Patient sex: M
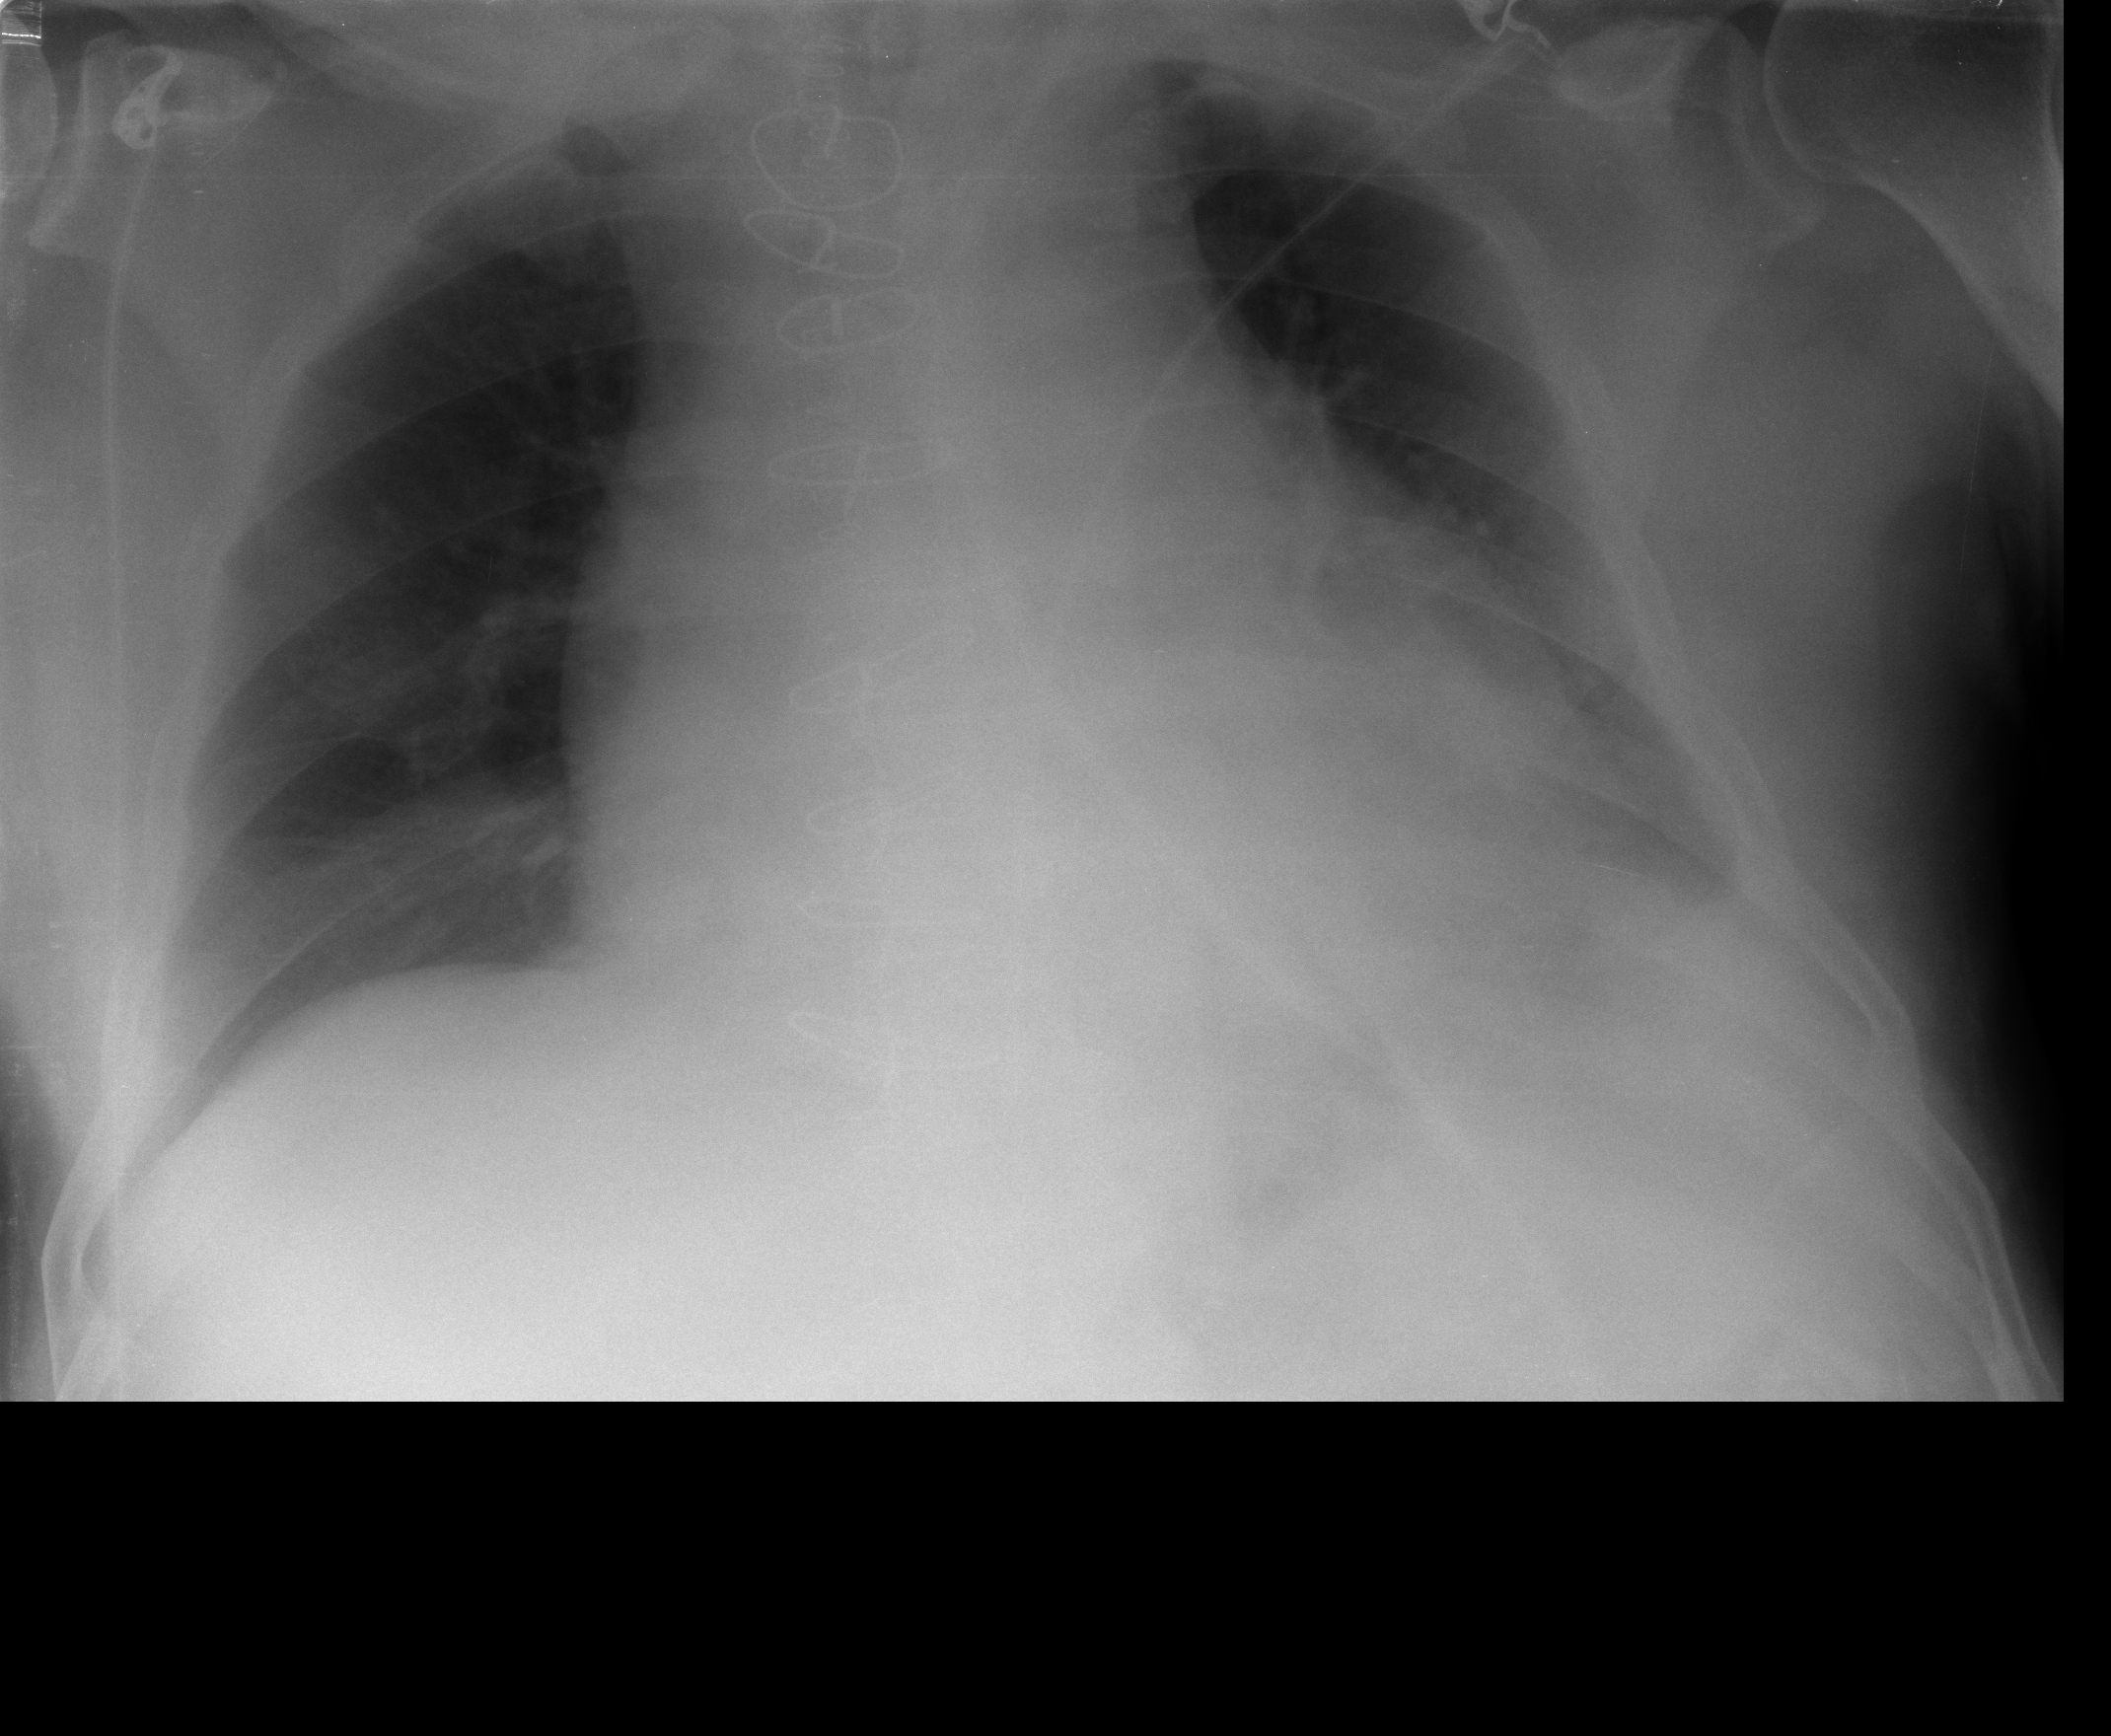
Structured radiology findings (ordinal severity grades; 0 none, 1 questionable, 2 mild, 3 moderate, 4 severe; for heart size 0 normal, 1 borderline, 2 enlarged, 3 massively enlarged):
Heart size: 2
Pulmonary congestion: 1
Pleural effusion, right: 0
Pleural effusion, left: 2
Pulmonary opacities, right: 0
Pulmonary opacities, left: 0
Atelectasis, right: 0
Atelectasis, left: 2